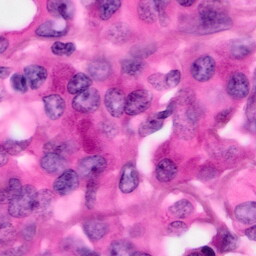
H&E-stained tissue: Pancreatic